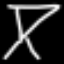
Label: hourglass